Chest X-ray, AP view. Patient: 47 years old, sex F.
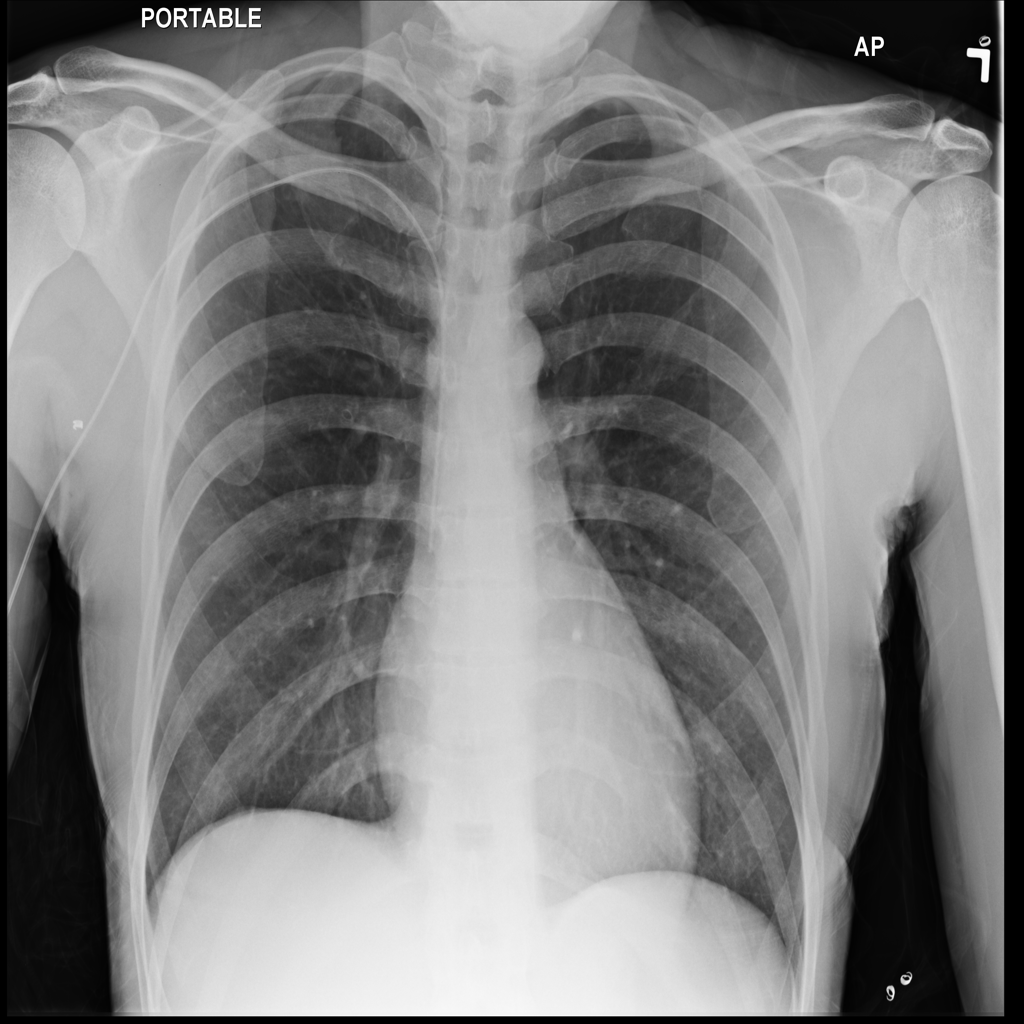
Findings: No Finding